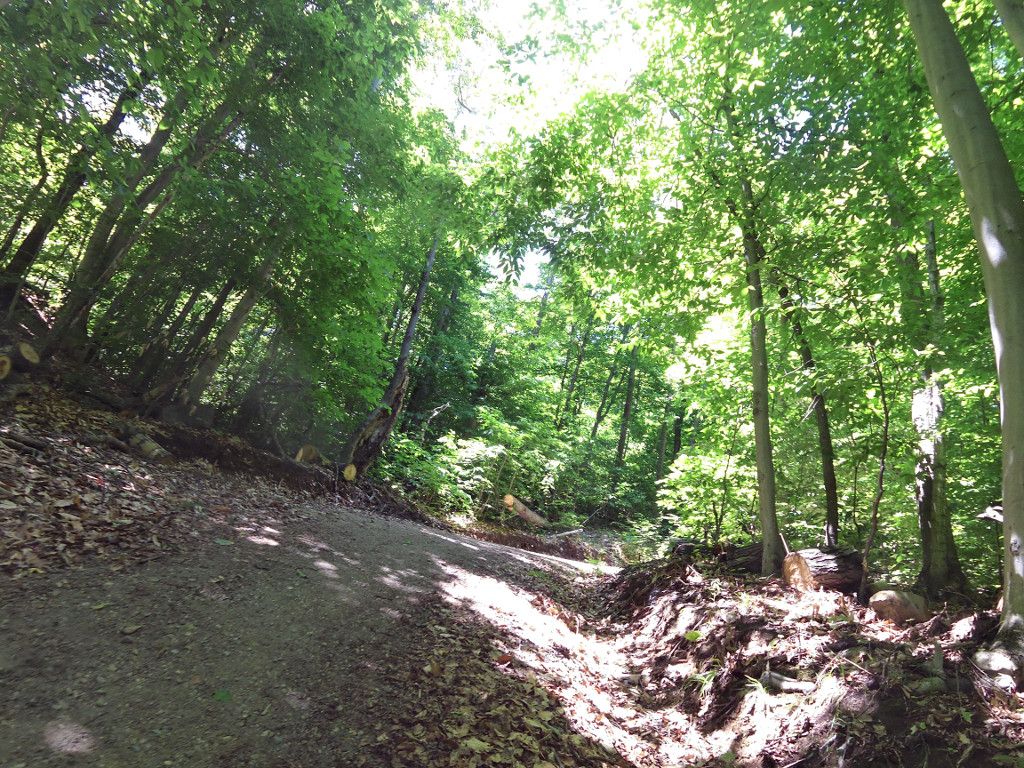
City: ottawa-gatineau